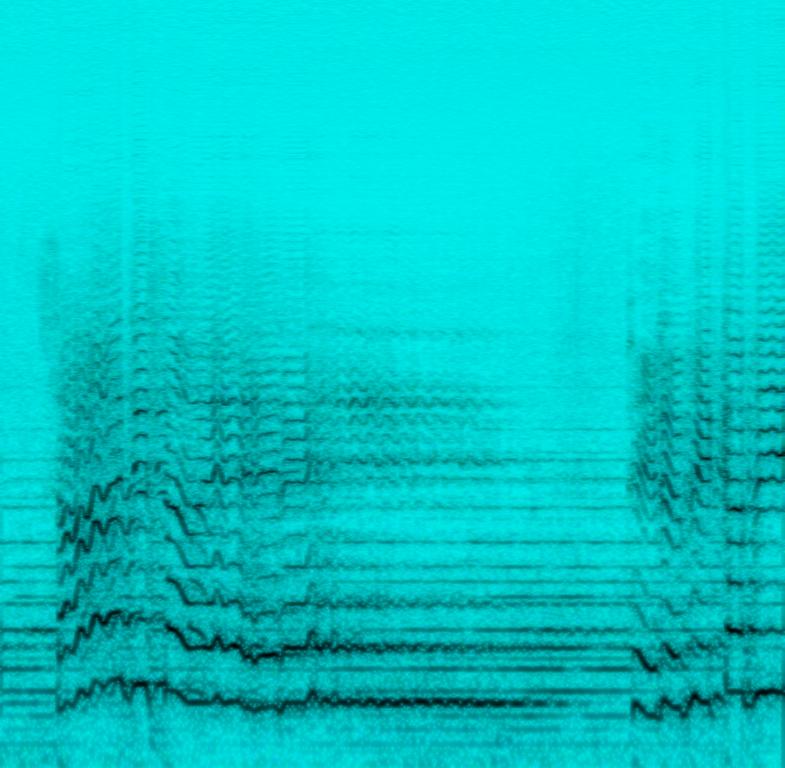
The low quality recording features a muffled echoing male vocal singing over a muffled instrumental. It sounds noisy, but also passionate and emotional.